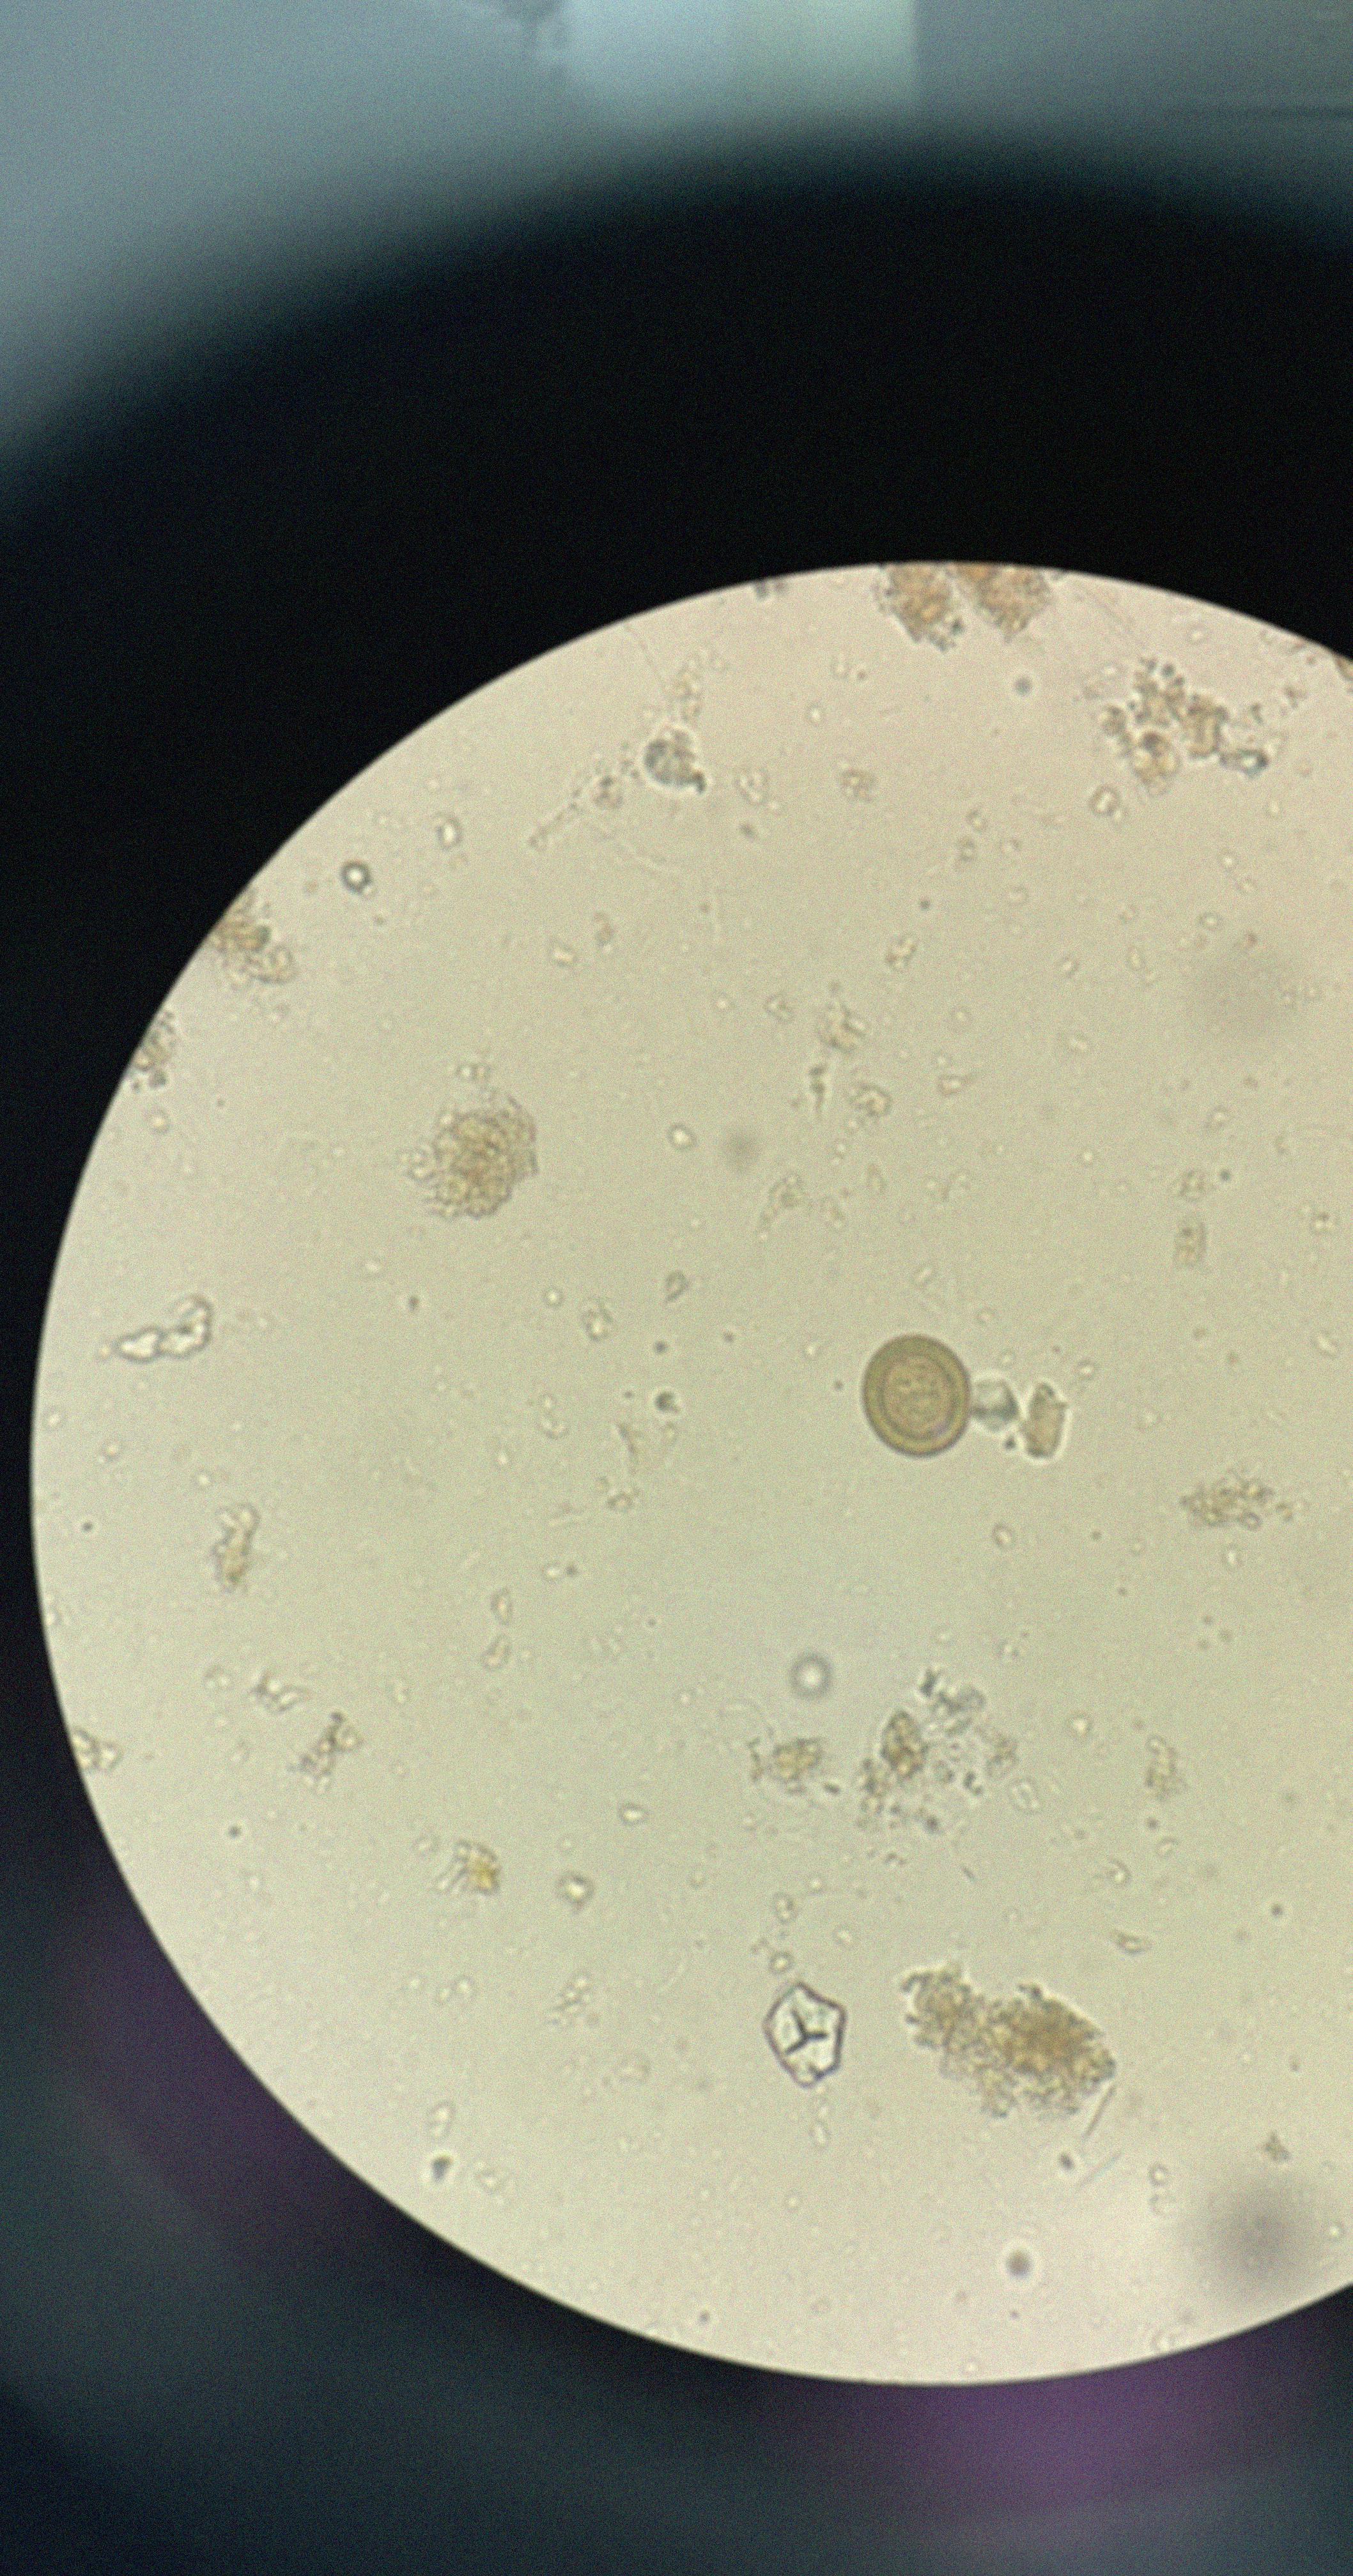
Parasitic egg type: Taenia spp. egg